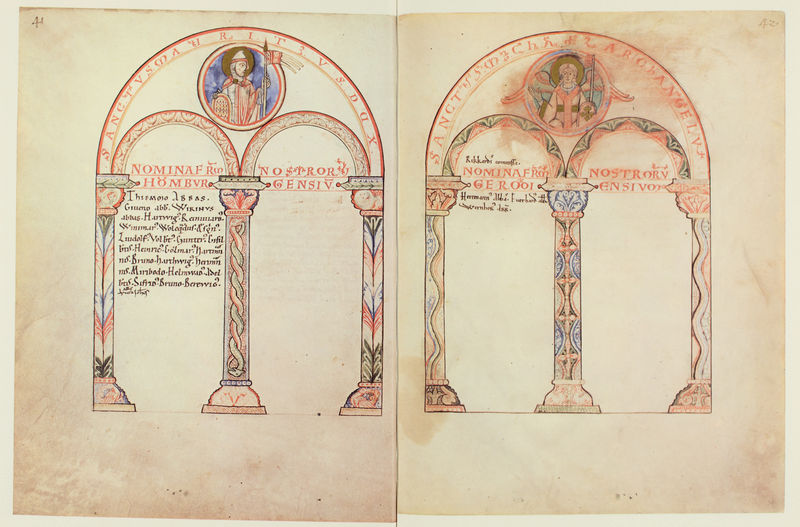
Titel: Liber Vitae der Abtei Corvey
Institution: Münster, Staatsarchiv
Schlagwörter: bunt, säulen, zeichnung, muster, engel, schrift, bilder, bogen, bischof, buch, seite, geige, seiten, drucke, doppelseite, heiligensceinh, seiten bilder